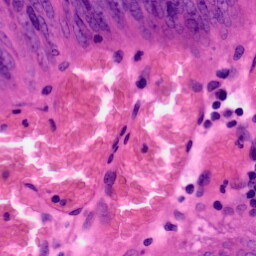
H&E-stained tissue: Colon